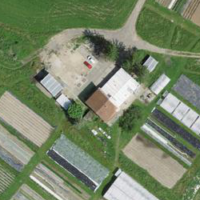
EUNIS habitat code: 52
Species observed at this site:
Peribatodes rhomboidaria
Opisthograptis luteolata
Chiasmia clathrata
Agelena labyrinthica
Endotricha flammealis
Xanthorhoe ferrugata
Ostrinia nubilalis